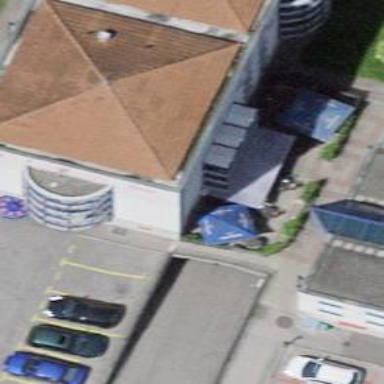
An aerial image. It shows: Bar.